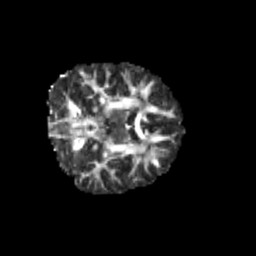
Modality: FA
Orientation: coronal
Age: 10
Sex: female
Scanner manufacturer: siemens
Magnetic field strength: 3 T
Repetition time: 3.8 s
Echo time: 0.07 s